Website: home-depot
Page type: orders-overview
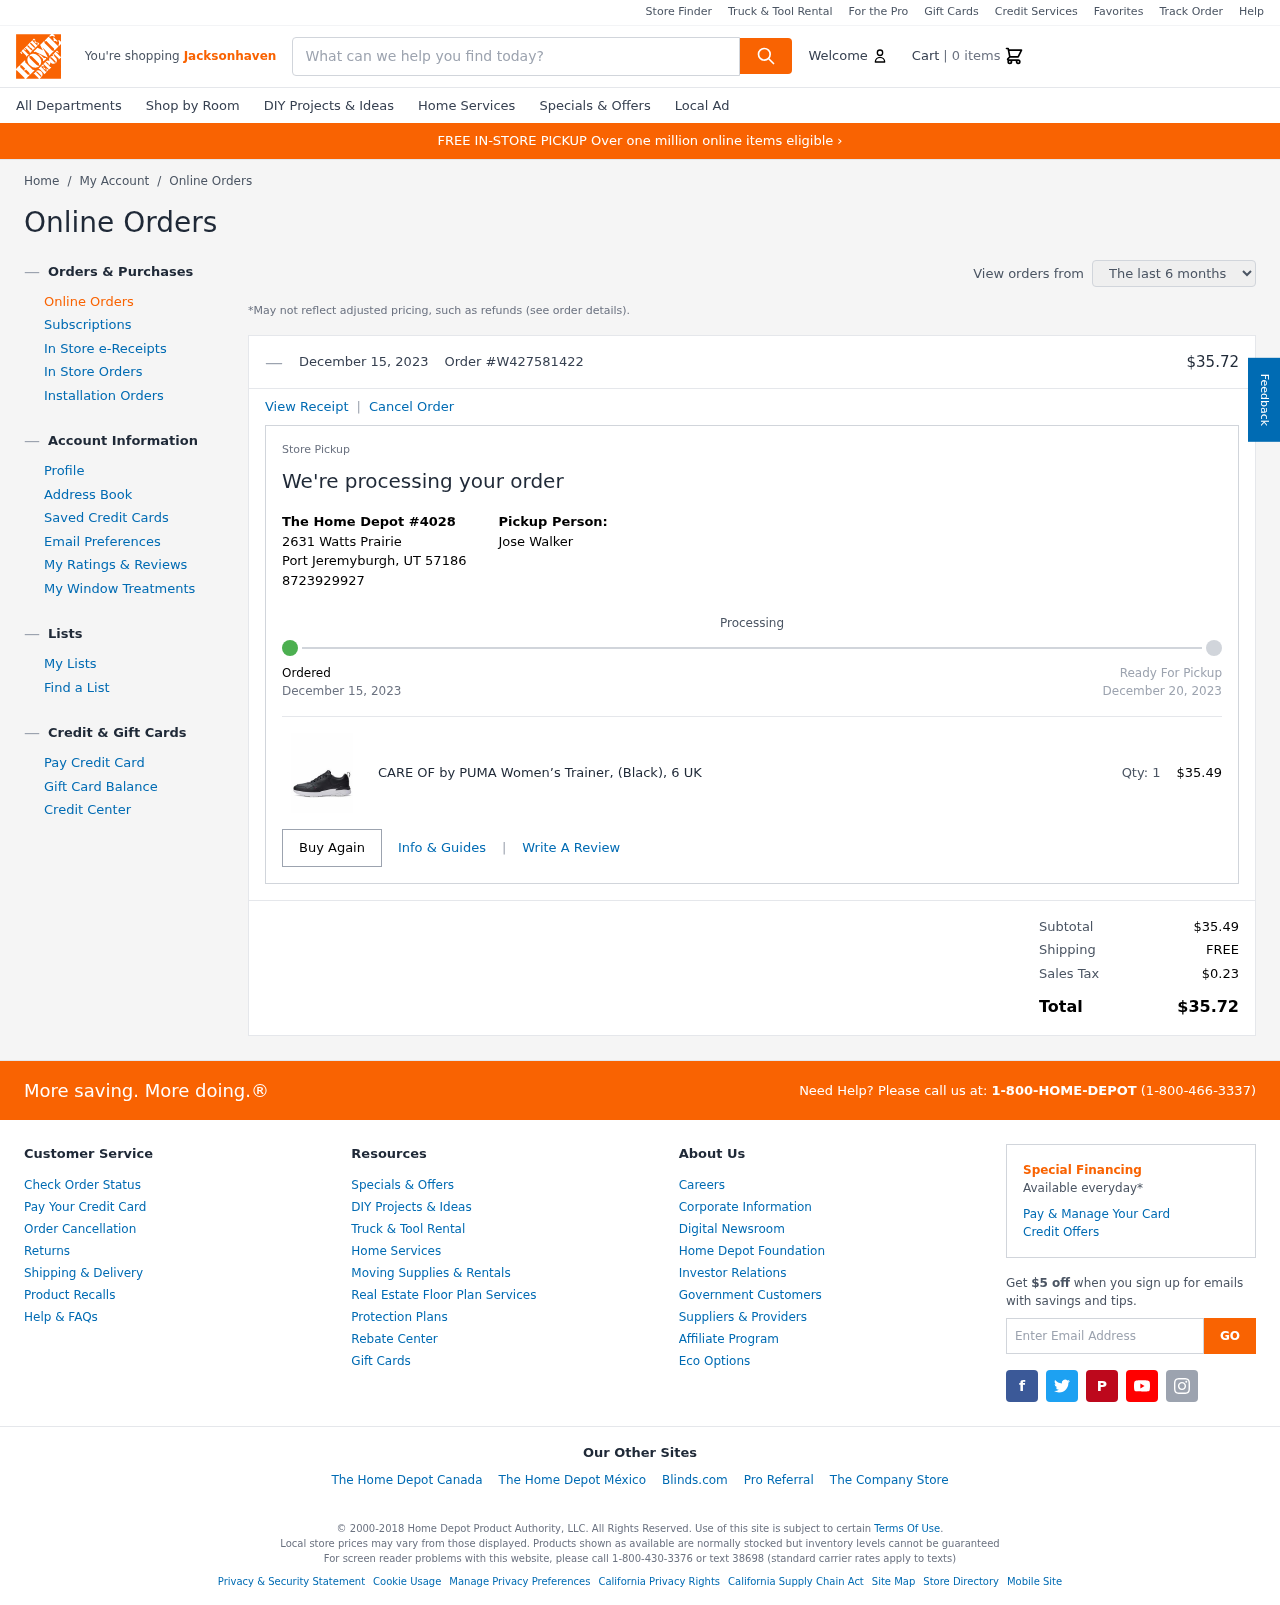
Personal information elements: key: PII_CITY
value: Jacksonhaven
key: PII_FULLNAME
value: Jose Walker
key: PII_LOCATION1_CITY_STATE_ZIP
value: Port Jeremyburgh, UT 57186
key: PII_LOCATION1_STREET
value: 2631 Watts Prairie
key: PII_PHONE
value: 8723929927
Product elements: key: PRODUCT1_NAME
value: CARE OF by PUMA Women’s Trainer, (Black), 6 UK
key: PRODUCT1_PRICE
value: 35.49
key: PRODUCT1_QUANTITY
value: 1
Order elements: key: ORDER_NUM_ITEMS
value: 0
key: ORDER_DATE
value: December 15, 2023
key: ORDER_ID
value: W427581422
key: ORDER_TOTAL
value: $35.72
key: ORDER_DELIVERY_DATE
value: December 20, 2023
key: ORDER_SUBTOTAL
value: $35.49
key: ORDER_SHIPPING_COST
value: FREE
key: ORDER_TAX
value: $0.23
Search elements: key: HEADER_SEARCH
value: What can we help you find today?